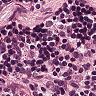
Metastatic tissue present: no